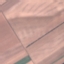
Label: AnnualCrop